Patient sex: M
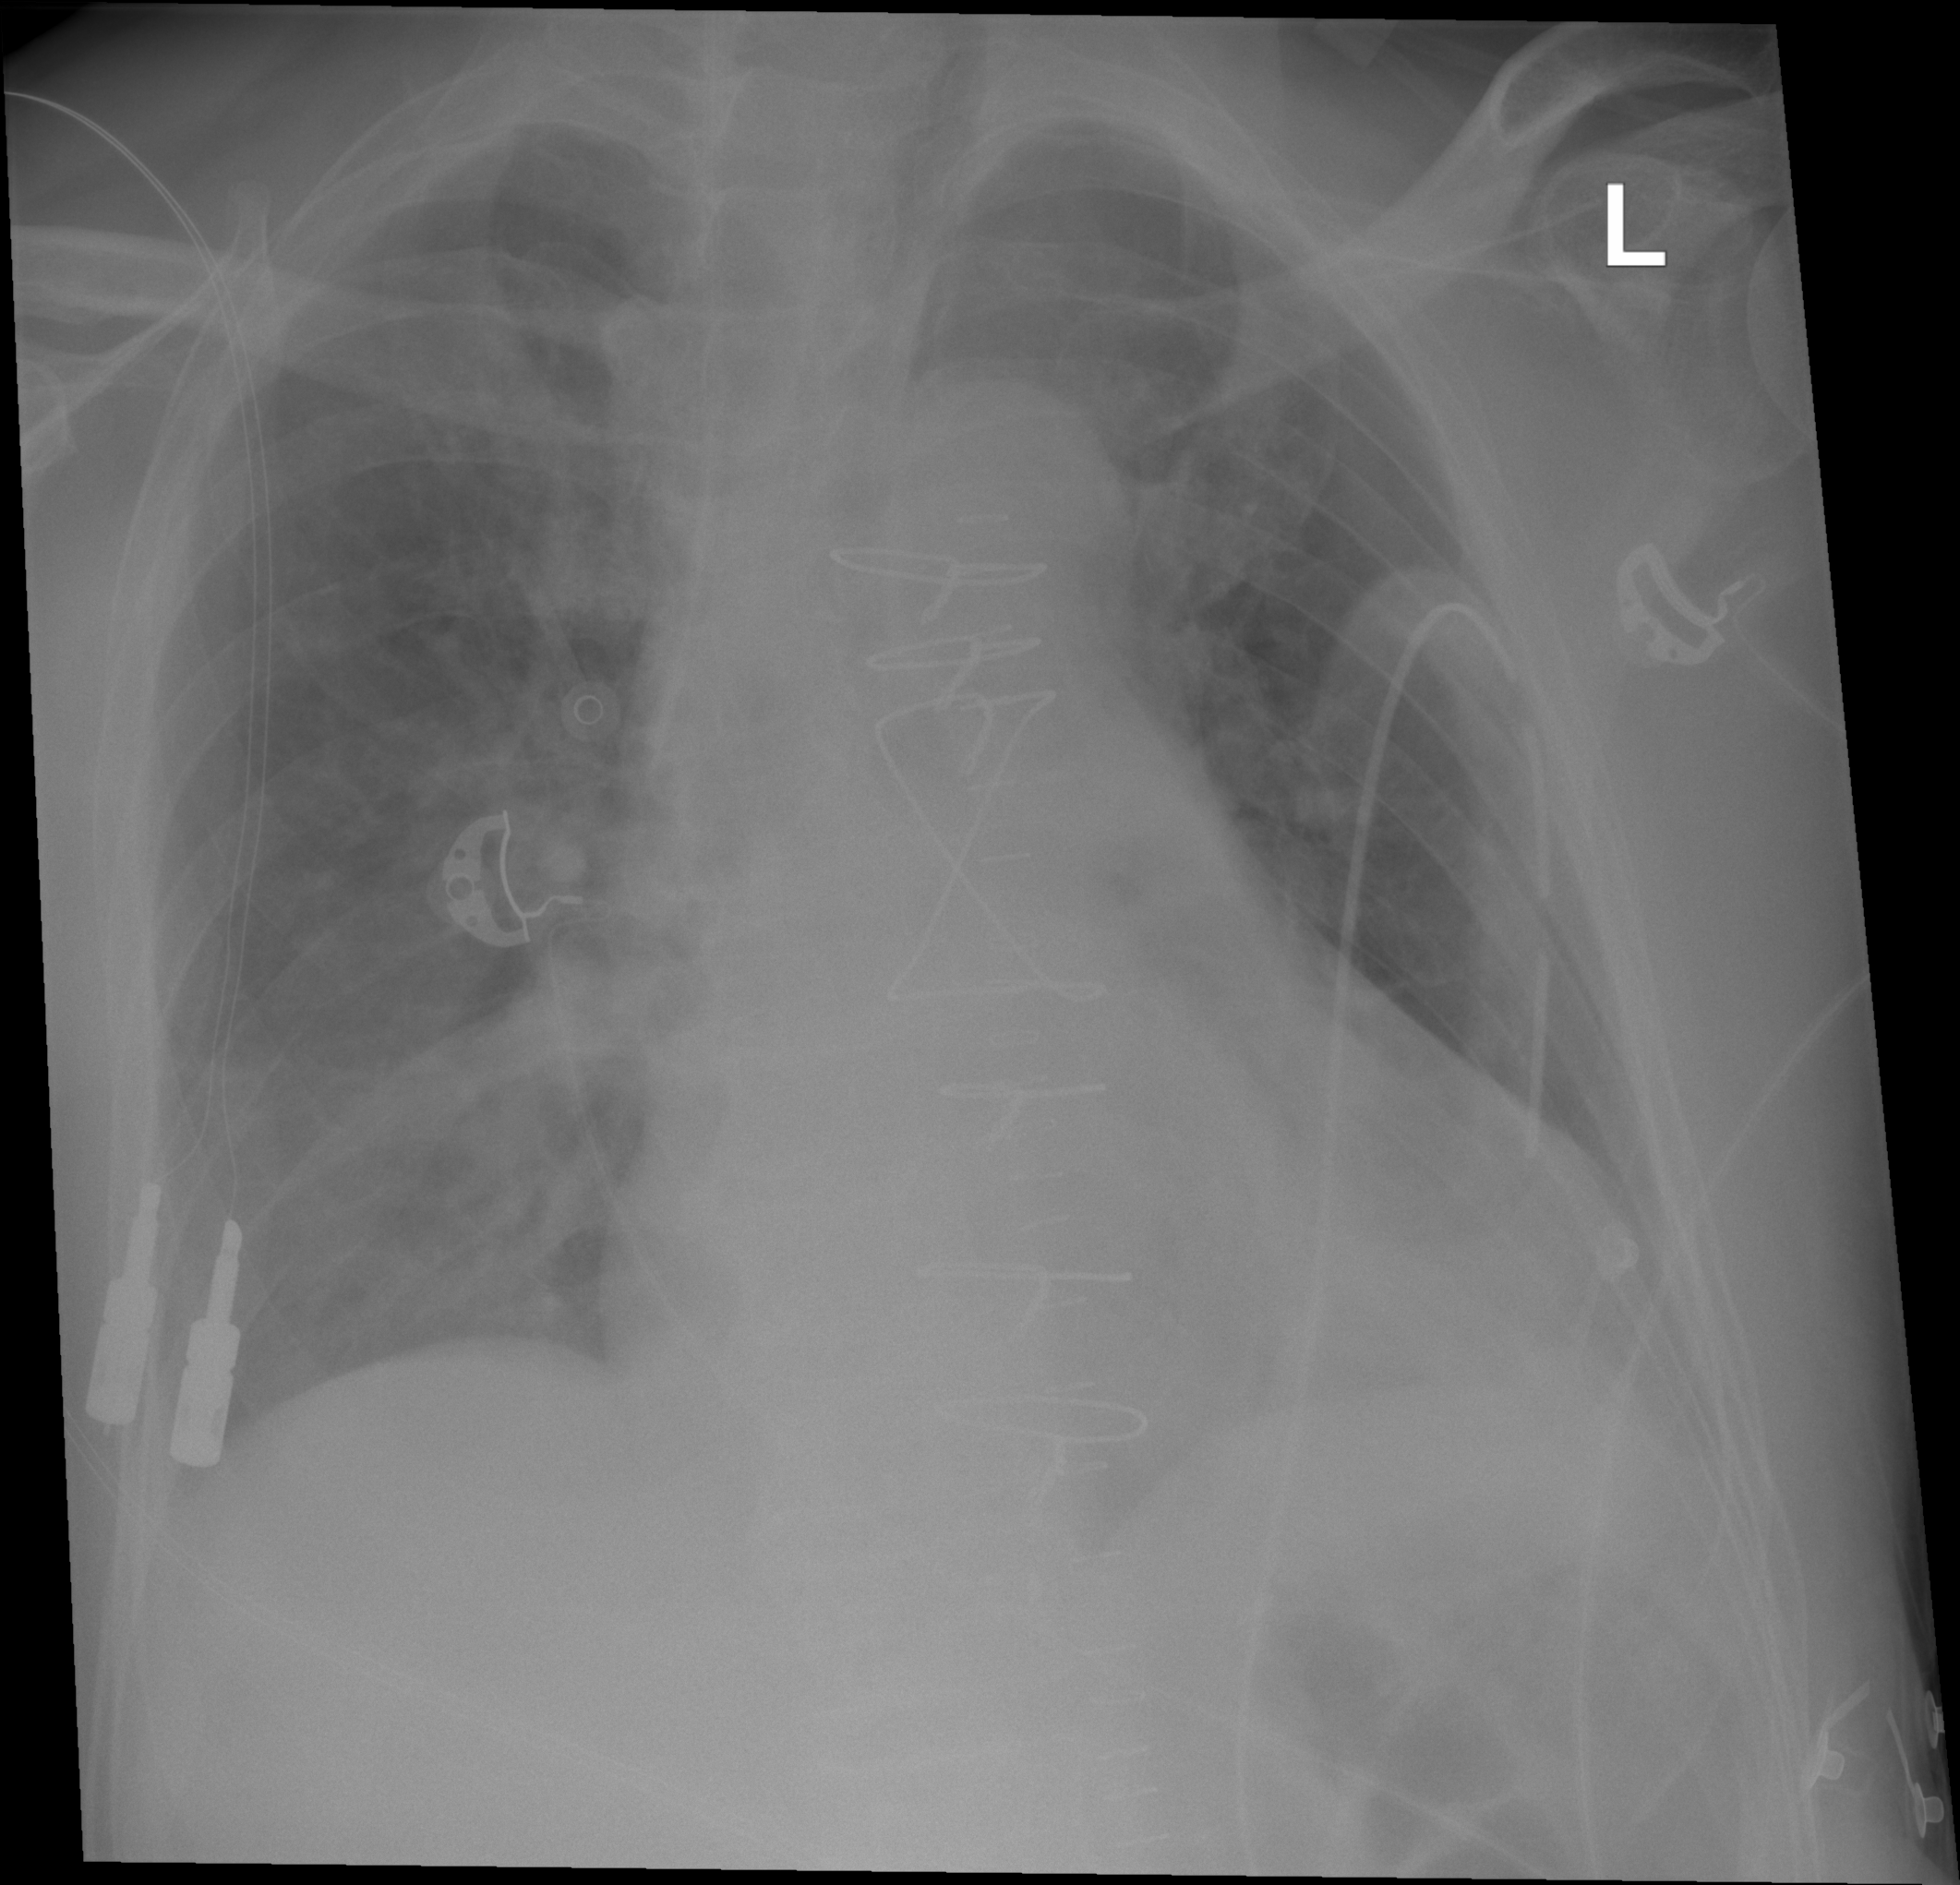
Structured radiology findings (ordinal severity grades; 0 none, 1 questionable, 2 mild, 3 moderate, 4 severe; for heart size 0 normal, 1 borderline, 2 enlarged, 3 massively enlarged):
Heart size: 2
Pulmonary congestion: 2
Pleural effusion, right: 0
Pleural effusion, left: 0
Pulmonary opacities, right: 0
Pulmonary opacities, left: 0
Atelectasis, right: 2
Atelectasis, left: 0